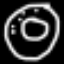
Label: donut